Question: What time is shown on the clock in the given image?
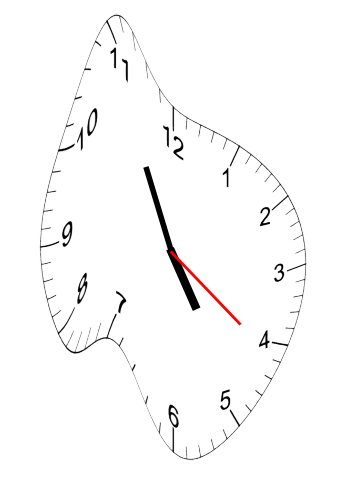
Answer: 04:55:21